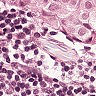
Metastatic tissue present: yes